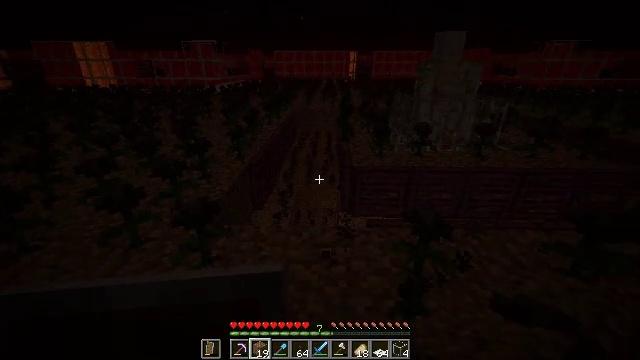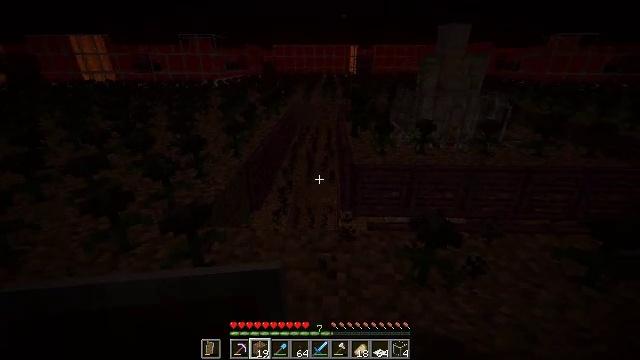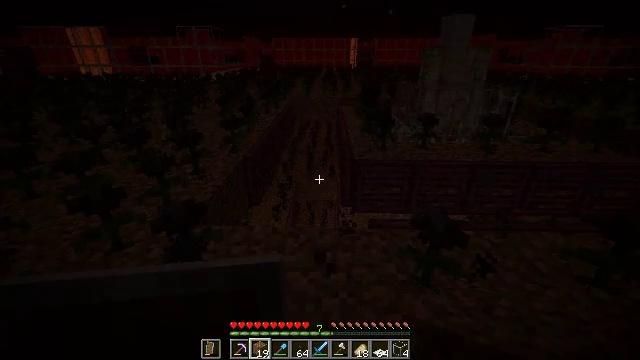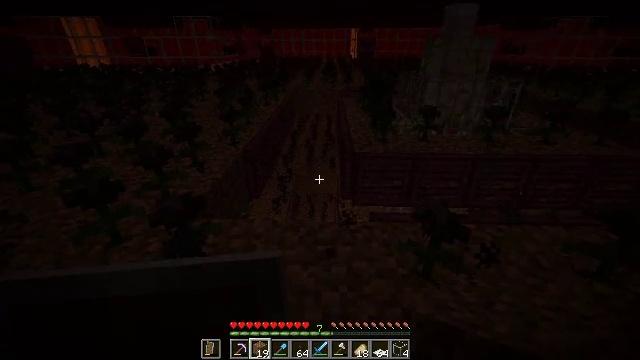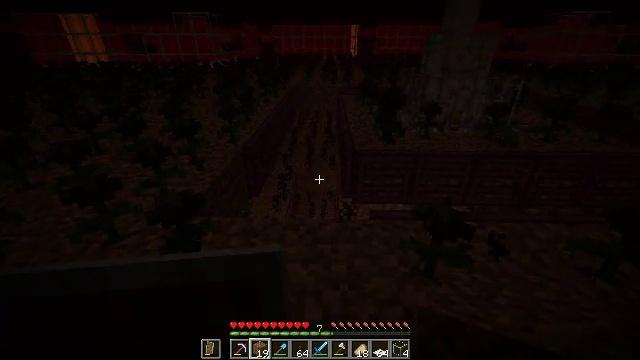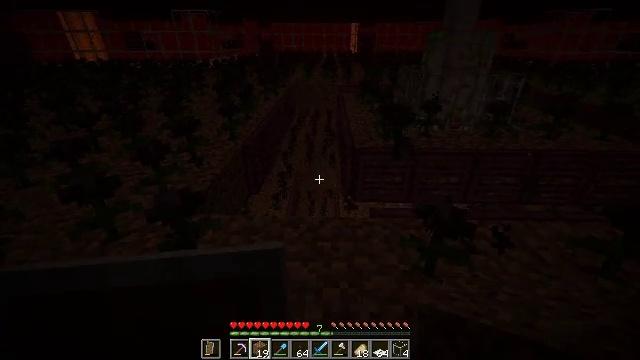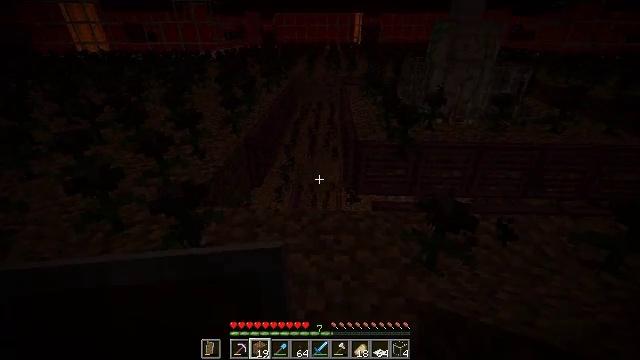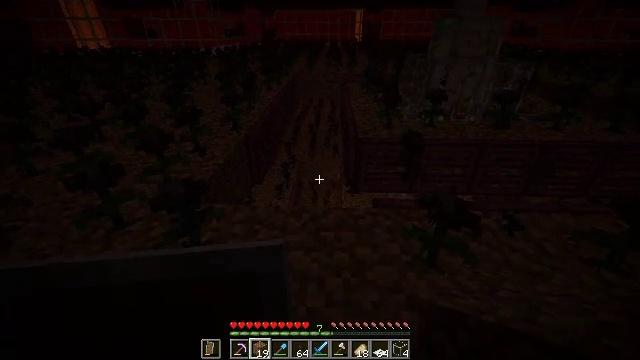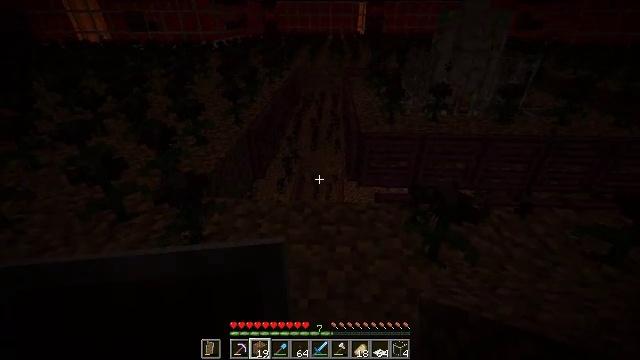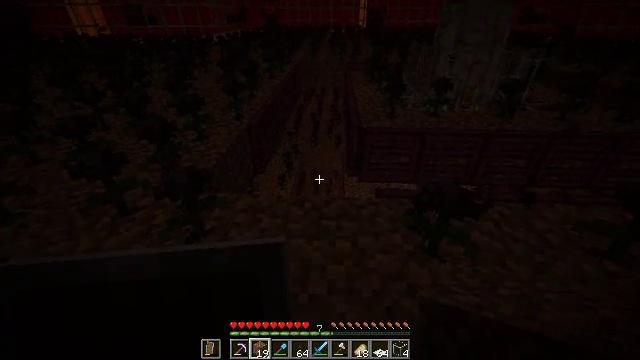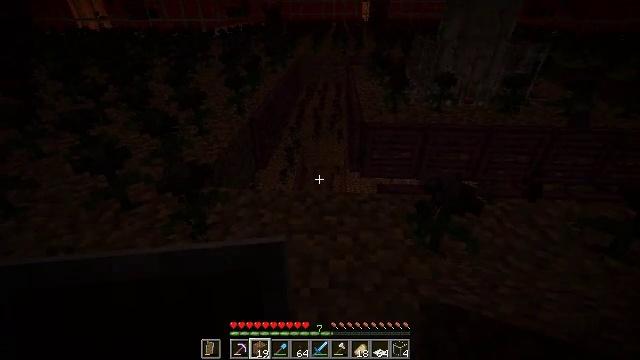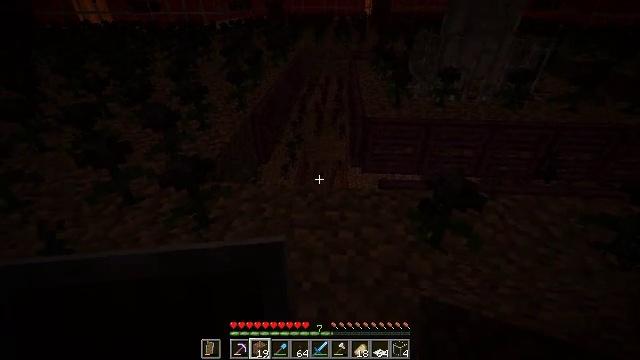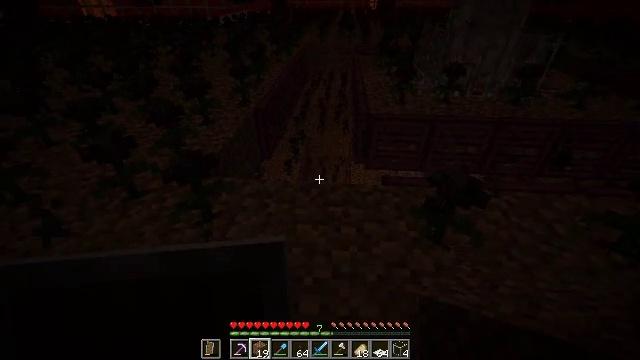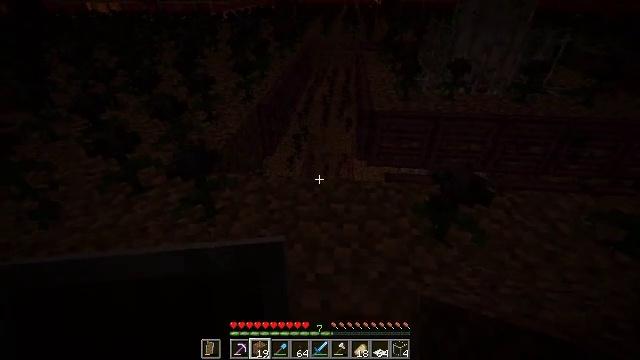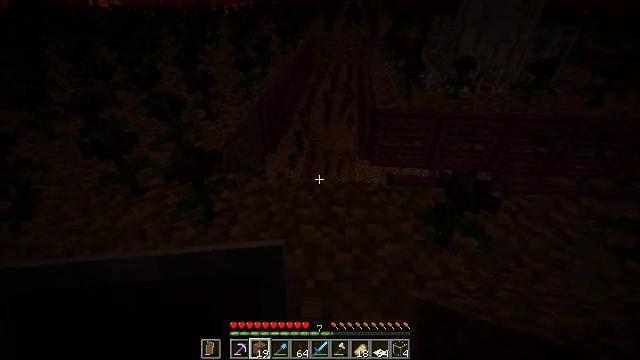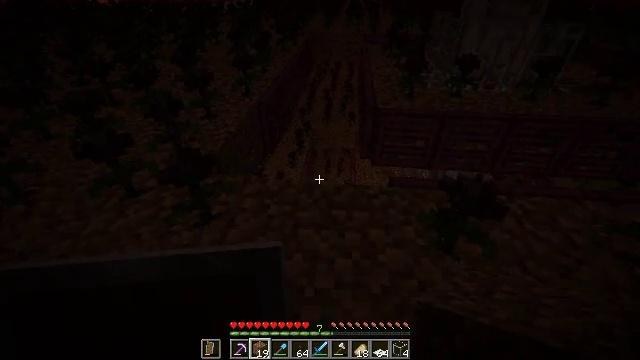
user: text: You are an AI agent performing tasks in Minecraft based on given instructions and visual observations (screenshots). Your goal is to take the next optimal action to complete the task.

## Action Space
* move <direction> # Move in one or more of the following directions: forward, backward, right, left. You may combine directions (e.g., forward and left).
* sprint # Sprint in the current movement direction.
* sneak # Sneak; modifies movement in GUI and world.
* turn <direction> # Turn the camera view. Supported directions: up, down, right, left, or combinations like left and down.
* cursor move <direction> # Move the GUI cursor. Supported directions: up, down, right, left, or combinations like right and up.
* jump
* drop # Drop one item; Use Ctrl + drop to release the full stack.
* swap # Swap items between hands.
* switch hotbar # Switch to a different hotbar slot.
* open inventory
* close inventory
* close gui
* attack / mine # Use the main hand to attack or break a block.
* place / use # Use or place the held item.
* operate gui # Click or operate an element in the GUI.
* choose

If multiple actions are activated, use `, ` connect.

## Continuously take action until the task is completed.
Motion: motion action
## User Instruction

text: Carefully break the wither rose.
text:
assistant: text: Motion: turn down
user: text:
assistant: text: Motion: turn down
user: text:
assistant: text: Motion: turn down
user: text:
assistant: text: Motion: no_op
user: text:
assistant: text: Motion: no_op
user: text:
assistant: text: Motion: turn down
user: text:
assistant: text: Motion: no_op
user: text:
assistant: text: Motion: turn down
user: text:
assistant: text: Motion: turn down
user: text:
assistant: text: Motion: turn down
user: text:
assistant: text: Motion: turn down
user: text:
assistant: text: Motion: no_op
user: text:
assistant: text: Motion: no_op
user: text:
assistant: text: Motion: move forward
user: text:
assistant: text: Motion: move forward
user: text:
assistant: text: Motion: move forward, turn down
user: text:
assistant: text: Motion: turn right and down
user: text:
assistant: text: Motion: turn right and down
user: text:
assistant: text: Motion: turn right and down
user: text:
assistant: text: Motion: turn right and down
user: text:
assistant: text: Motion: turn right
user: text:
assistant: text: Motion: turn right
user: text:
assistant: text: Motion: turn right
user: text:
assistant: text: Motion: no_op
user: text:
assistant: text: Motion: turn up
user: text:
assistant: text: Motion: turn left and up
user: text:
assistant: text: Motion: turn left
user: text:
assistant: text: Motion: no_op
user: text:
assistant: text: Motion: attack / mine
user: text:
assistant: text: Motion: turn left, attack / mine